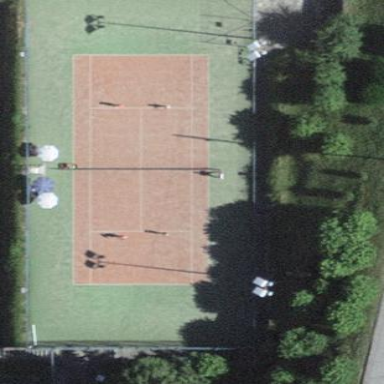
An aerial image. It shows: Tennis court on the leisure land pitch.